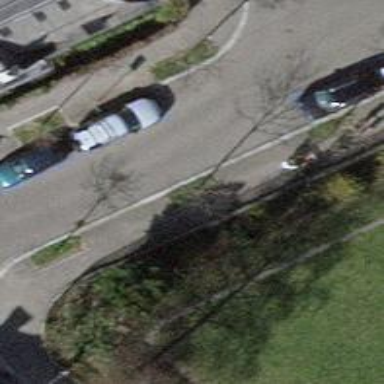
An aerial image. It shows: Avenue of trees.